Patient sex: M
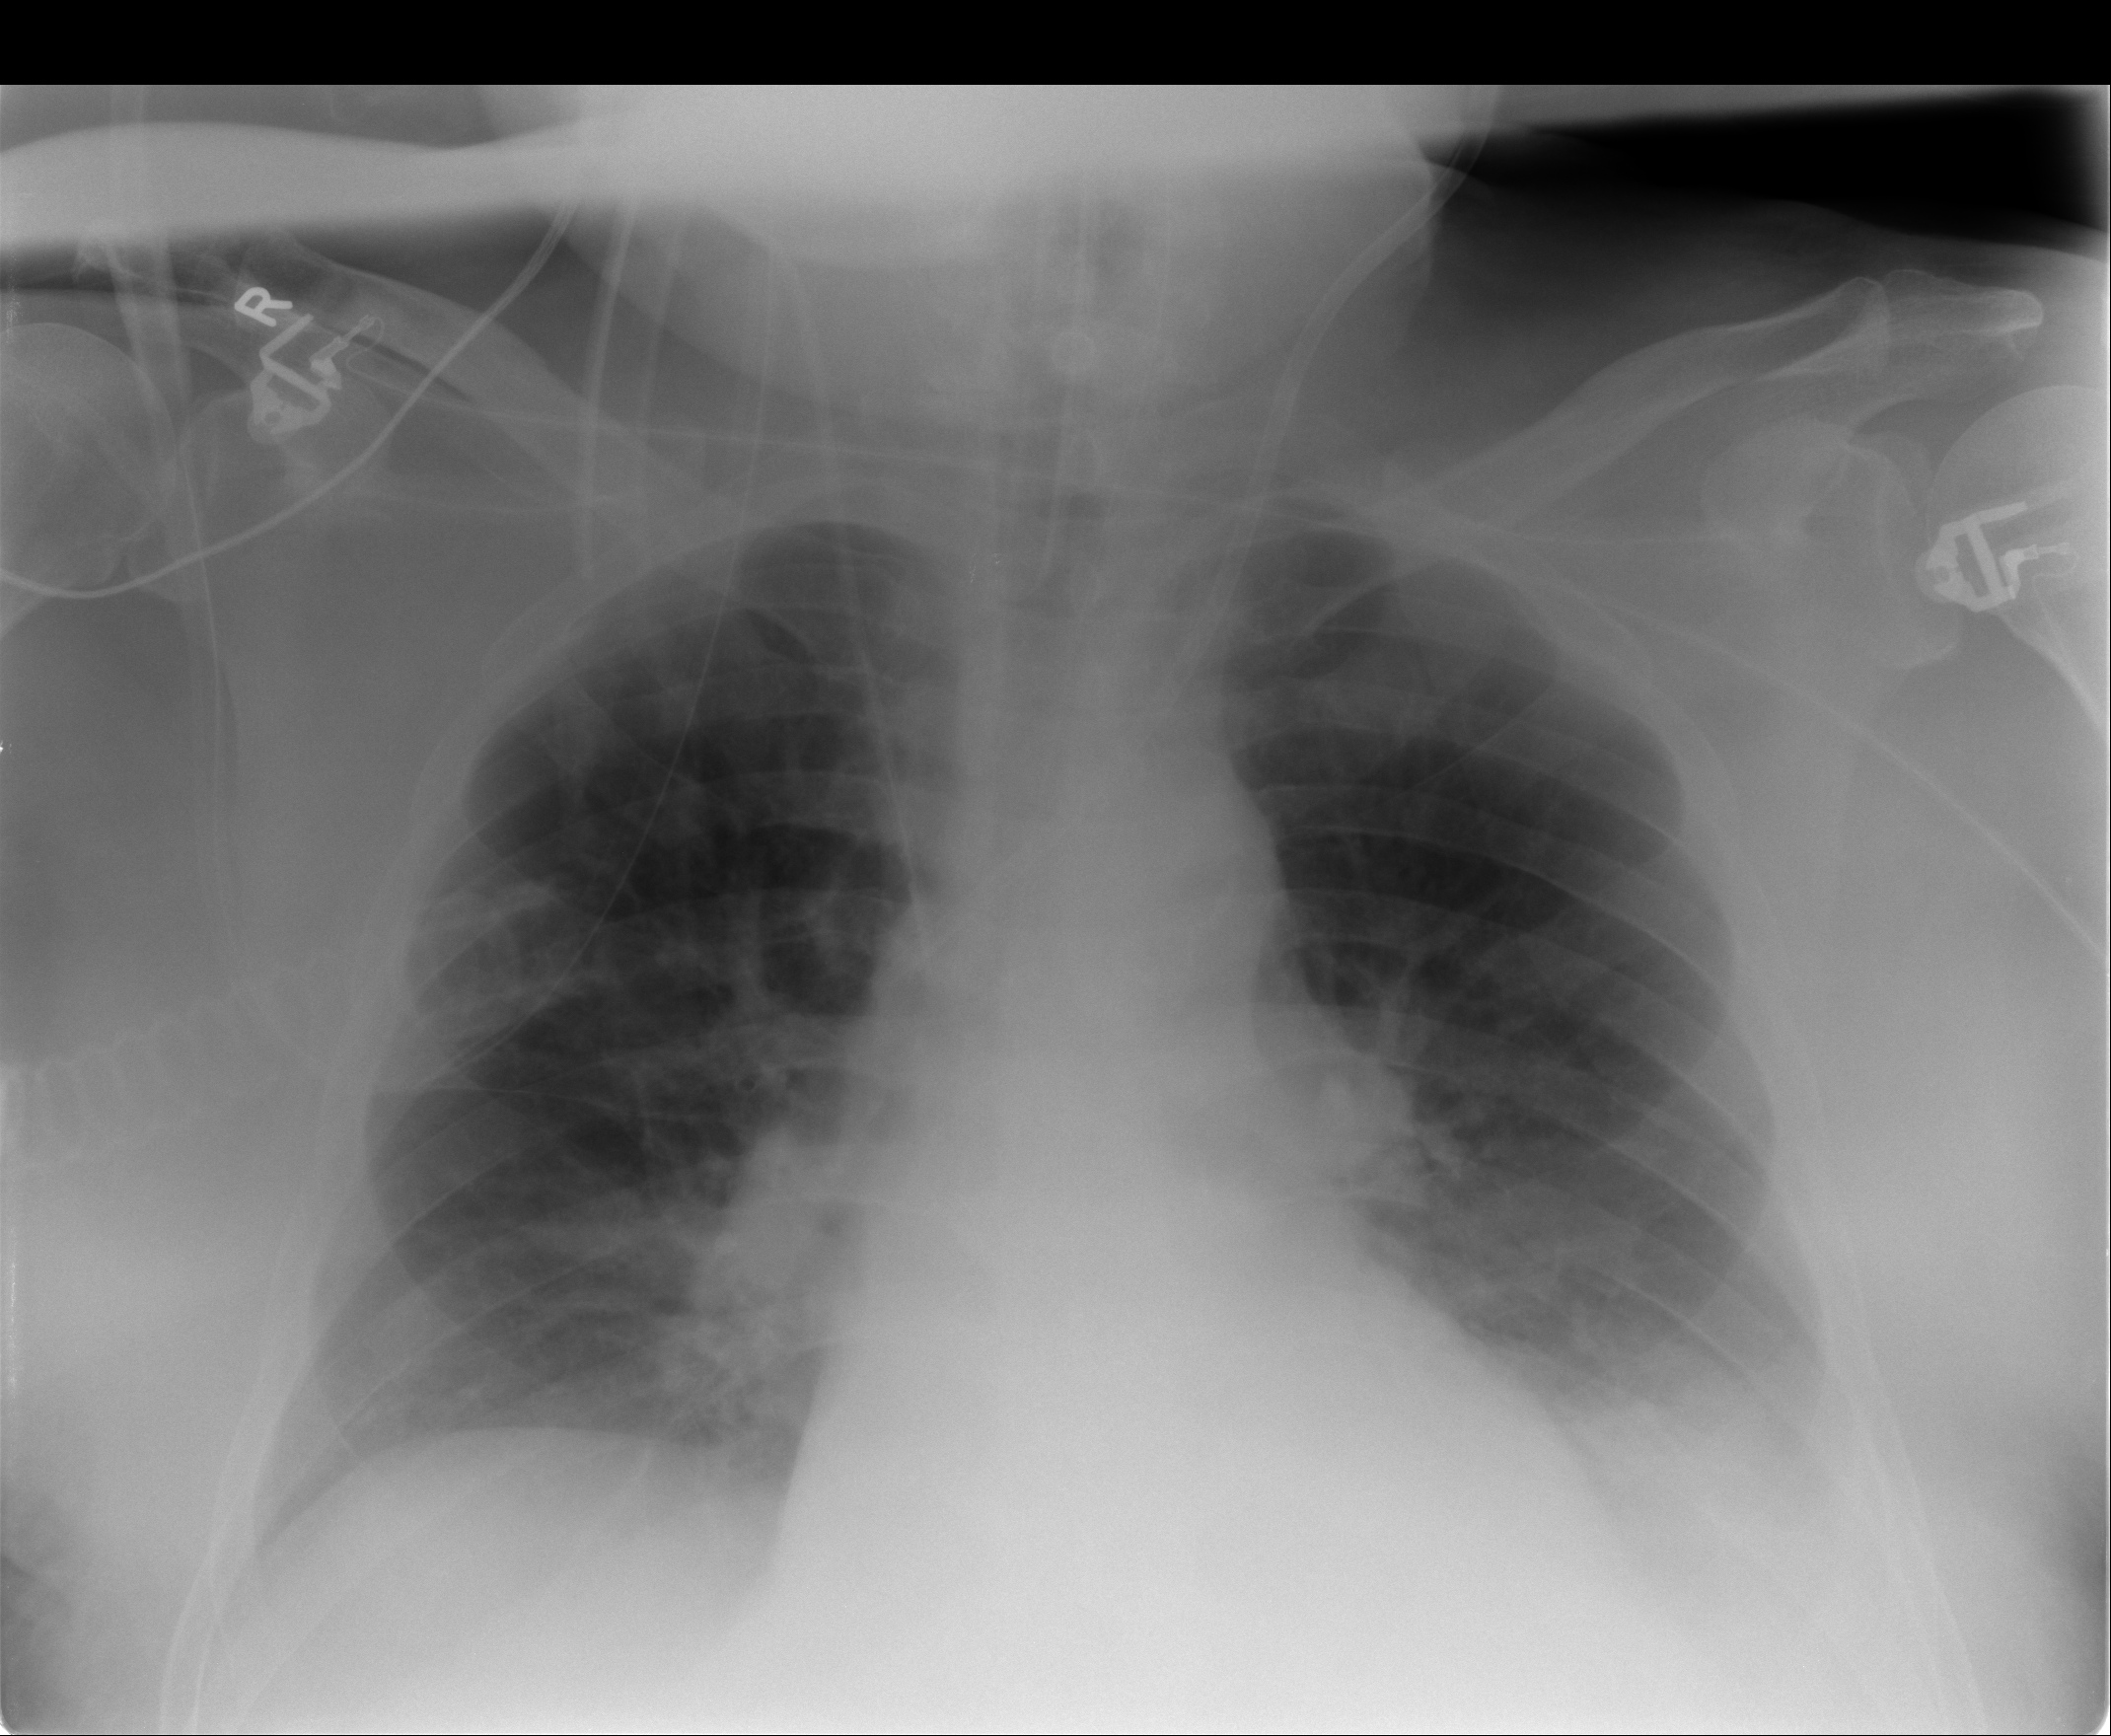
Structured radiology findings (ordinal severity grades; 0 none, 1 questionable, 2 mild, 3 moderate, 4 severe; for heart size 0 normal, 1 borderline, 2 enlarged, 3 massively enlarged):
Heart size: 2
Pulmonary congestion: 2
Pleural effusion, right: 1
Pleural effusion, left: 2
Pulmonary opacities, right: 0
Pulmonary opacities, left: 1
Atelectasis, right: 3
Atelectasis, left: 3